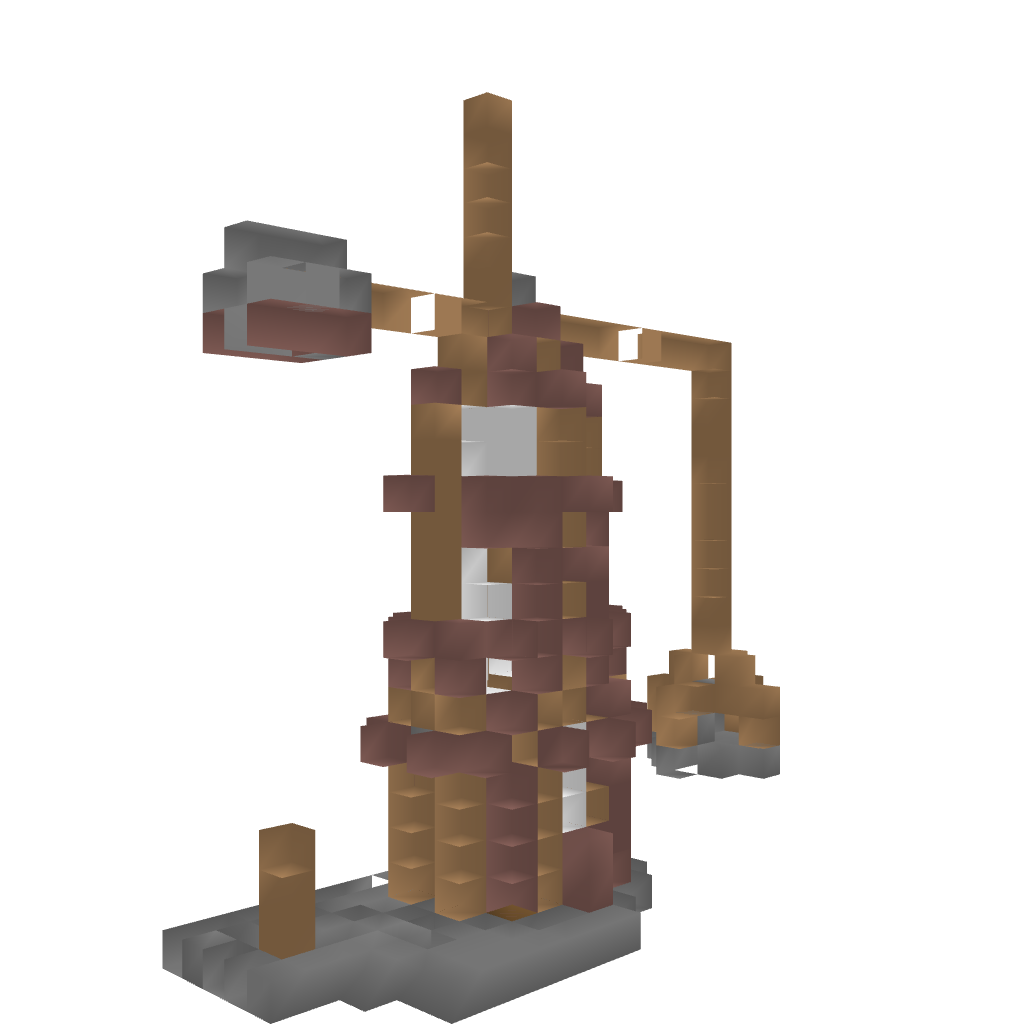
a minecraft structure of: Medieval-Crane #2 bad low quality